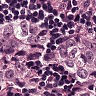
Metastatic tissue present: yes